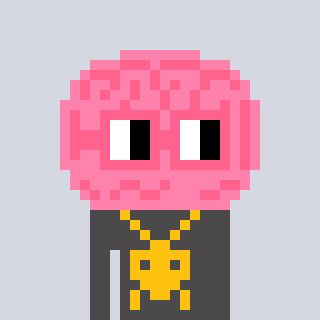
a pixel art character with square pink glasses, a brain-shaped head and a grayscale-colored body on a cool background